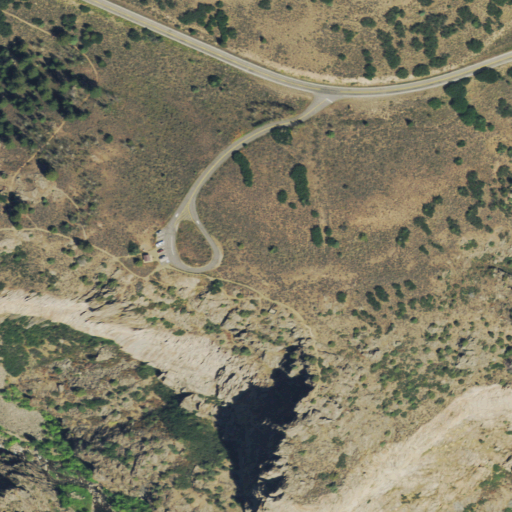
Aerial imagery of cliff(s) in Colorado named Pioneer Lookout Point containing shrub, evergreen forest, open development, deciduous forest, low intensity development, grassland, and medium intensity development